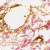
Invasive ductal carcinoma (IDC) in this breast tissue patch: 0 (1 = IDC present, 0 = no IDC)